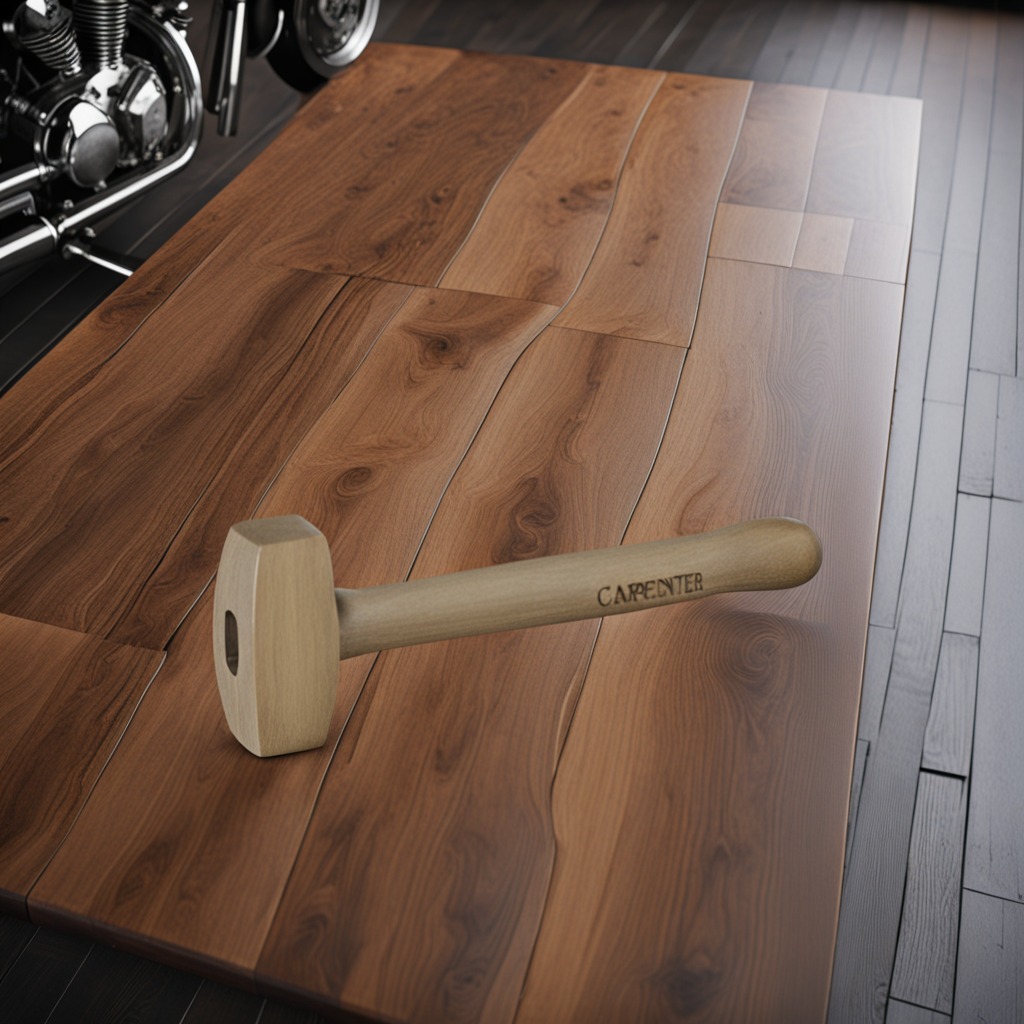
A hammer is lying on the wooden table in the vintage motorcycle garage.